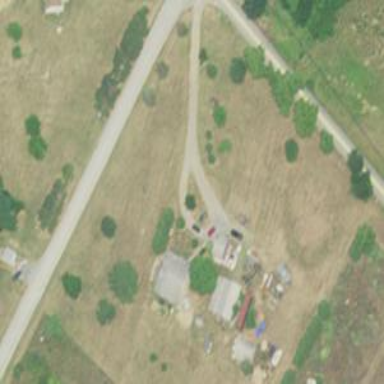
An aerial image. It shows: Driveway leading to service road.